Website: apple-inc
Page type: customer-info-address
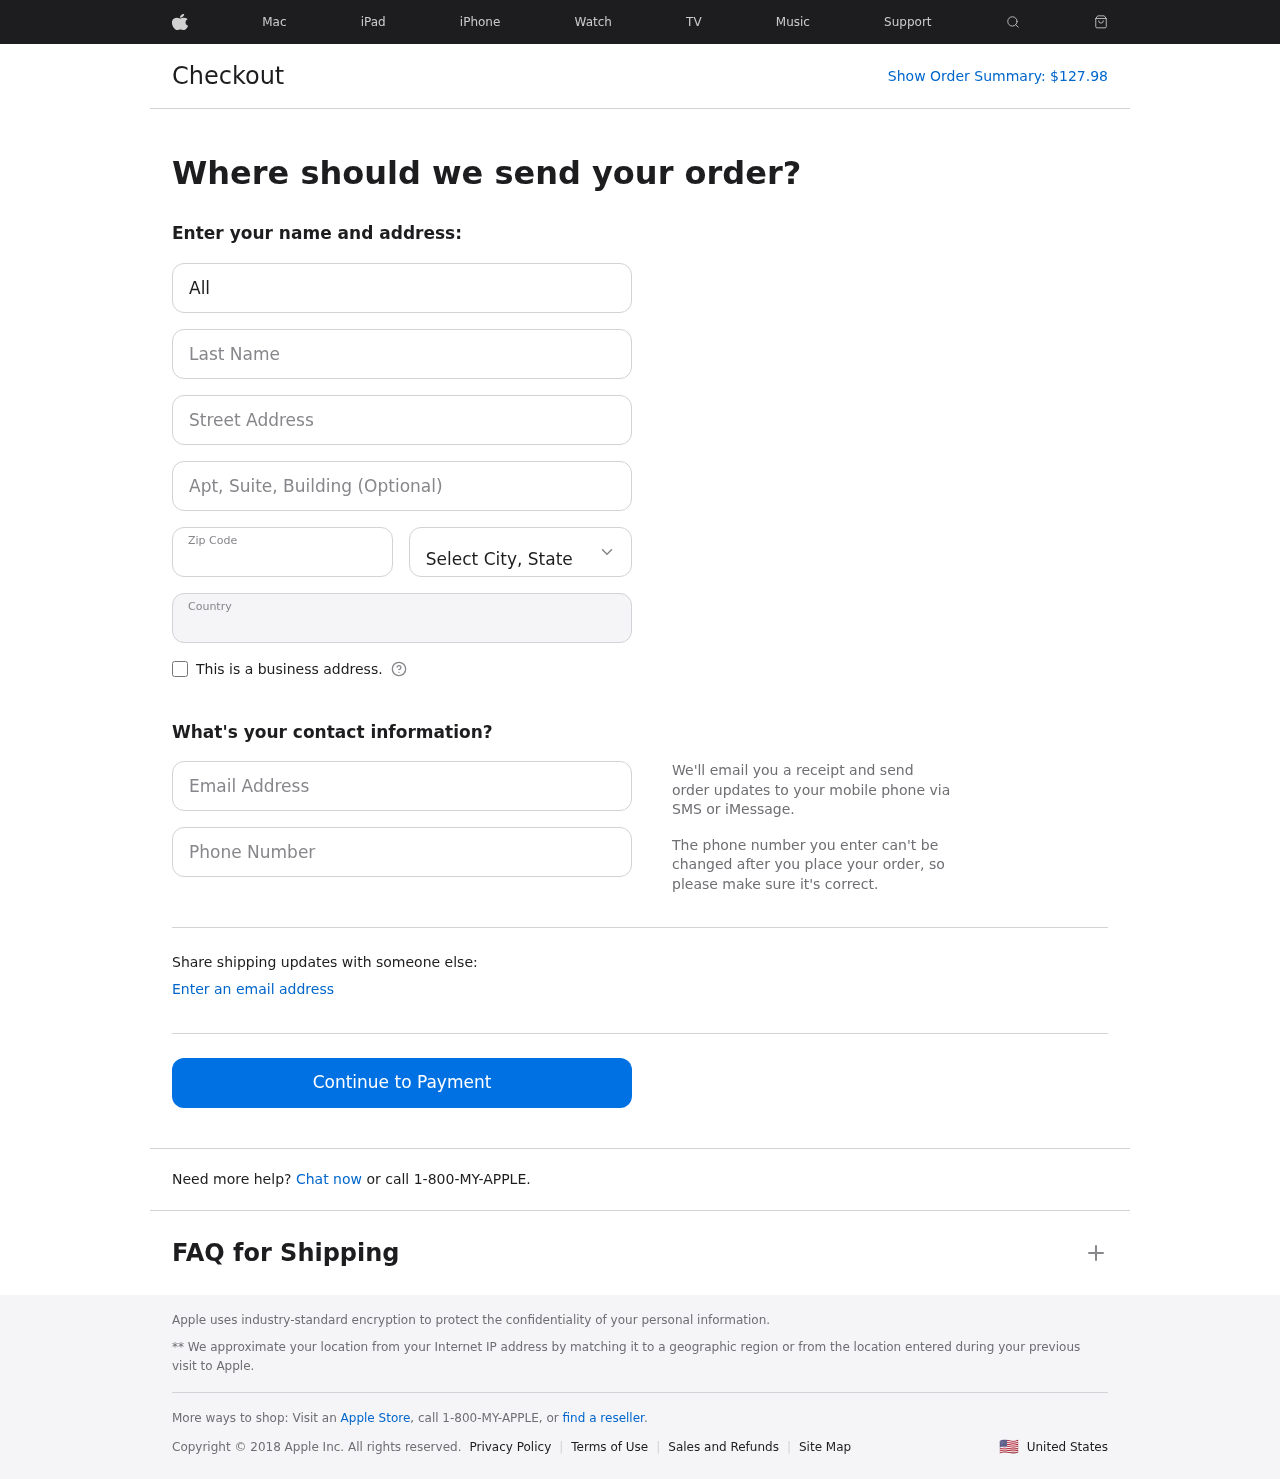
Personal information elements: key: PII_CITY_STATE
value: West Gregory, VA
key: PII_COUNTRY
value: United States
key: PII_EMAIL
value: allison_hull@yahoo.com
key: PII_FIRSTNAME
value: Allison
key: PII_LASTNAME
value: Hull
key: PII_PHONE
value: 2669974562
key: PII_POSTCODE
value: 80722
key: PII_STREET
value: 0215 Richardson Alley Apt. 860
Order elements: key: ORDER_TOTAL
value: $127.98